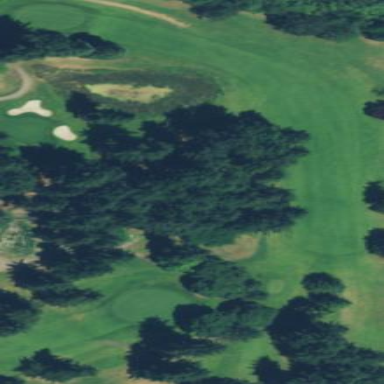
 likely golf fairway with neatly mown grass."